Question: Everyone,
I'm trying to automated my excel file to choose random data to check for audit. I want to make randomizer that I can input how many data to select. is that possible in excel? I put some screenshot below for better explanation. I hope you can help me.

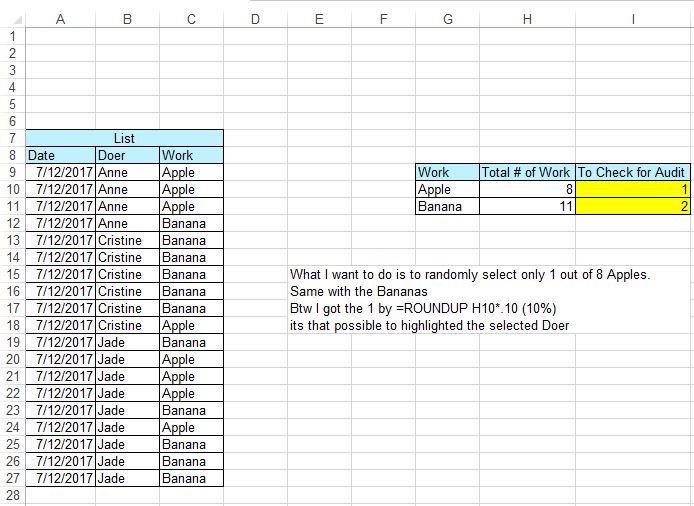
Answer: Using the usual excel functions this is indeed impossible...
However, excel (and the other Microsoft office applications) run an underlying programming language: visual basic. That's the way to go :)
Here's a makro, that selects a random field matching the search in the whole column.
'''
Sub SelectRandomSearch()
'Declaring Variables
Dim y As Integer
Dim x As Integer
Dim startY As Integer
Dim lastY As Integer
Dim search As String
Dim hits As Integer
Dim random As Integer
Dim hitsArr() As Integer
Dim controlPart As Double
Dim controlsNum As Integer
Dim controlArr() As Integer
'Declaring Values
startY = 1 'lowest Y-Coordianate of the input column
x = 1 'X-Coordiante of the input column
controlPart = 0.1 'Fraction of the hits, that need to be controled
'Get search value
search = InputBox("Enter a search value", "Searching", "")
'Getting Column Lenght and reset coloring
y = startY
Do Until IsEmpty(Cells(y, x).Value)
Cells(y, x).Select
With Selection.Interior
.Pattern = xlNone
.TintAndShade = 0
.PatternTintAndShade = 0
End With
y = y + 1
Loop
'Getting number of search hits
lastY = y - 1
hits = WorksheetFunction.CountIf(Range(Cells(startY, x), Cells(lastY, x)), search)
'Fill hitsArr with row-numbers of hits
ReDim hitsArr(hits + 1)
hits = 1
For y = startY To lastY
If Cells(y, x) = search Then
hitsArr(hits) = y
hits = hits + 1
End If
Next y
hits = hits - 1
'Getting number of controlled Entries
controlsNum = WorksheetFunction.RoundUp(hits * controlPart, 0)
'Shuffle a part of hitsArr
ReDim controlArr(controlsNum + 1)
For y = 1 To controlsNum
random = ((hits - y + 1) * Rnd + y)
hitsArr(0) = hitsArr(y)
hitsArr(y) = hitsArr(random)
hitsArr(random) = hitsArr(0)
Next y
'Mark every hit that needs to be controlled
For y = 1 To controlsNum
Cells(hitsArr(y), x).Select
With Selection.Interior
.Color = 49407
End With
Next y
End Sub
'''
You probably need to change the makro slightly, but this basicly does all I can think of you could need :)
I hope this helps!
Now the makro marks the fields that need to be checkt like this:
<URL>